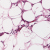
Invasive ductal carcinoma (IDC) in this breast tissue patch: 0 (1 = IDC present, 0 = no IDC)